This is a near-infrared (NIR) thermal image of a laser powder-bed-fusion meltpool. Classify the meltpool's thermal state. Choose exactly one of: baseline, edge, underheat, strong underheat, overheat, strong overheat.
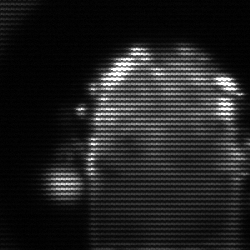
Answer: baseline